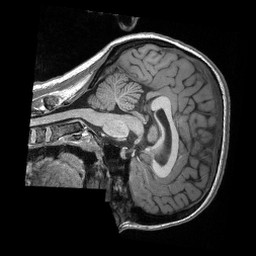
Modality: T1w
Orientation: sagittal
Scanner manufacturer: siemens
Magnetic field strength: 3 T
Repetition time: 2.3 s
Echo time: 0.00308 s